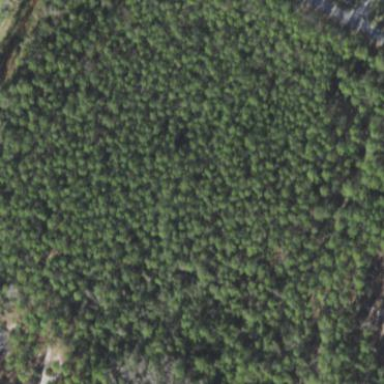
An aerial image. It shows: Woodland consisting mainly of needle-leaved trees.